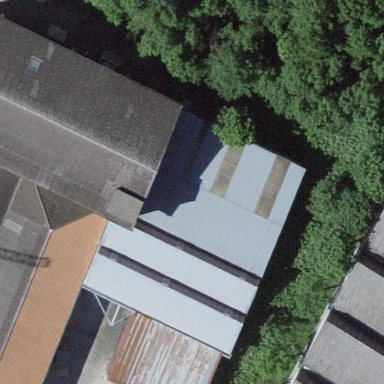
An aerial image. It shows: Industrial building.